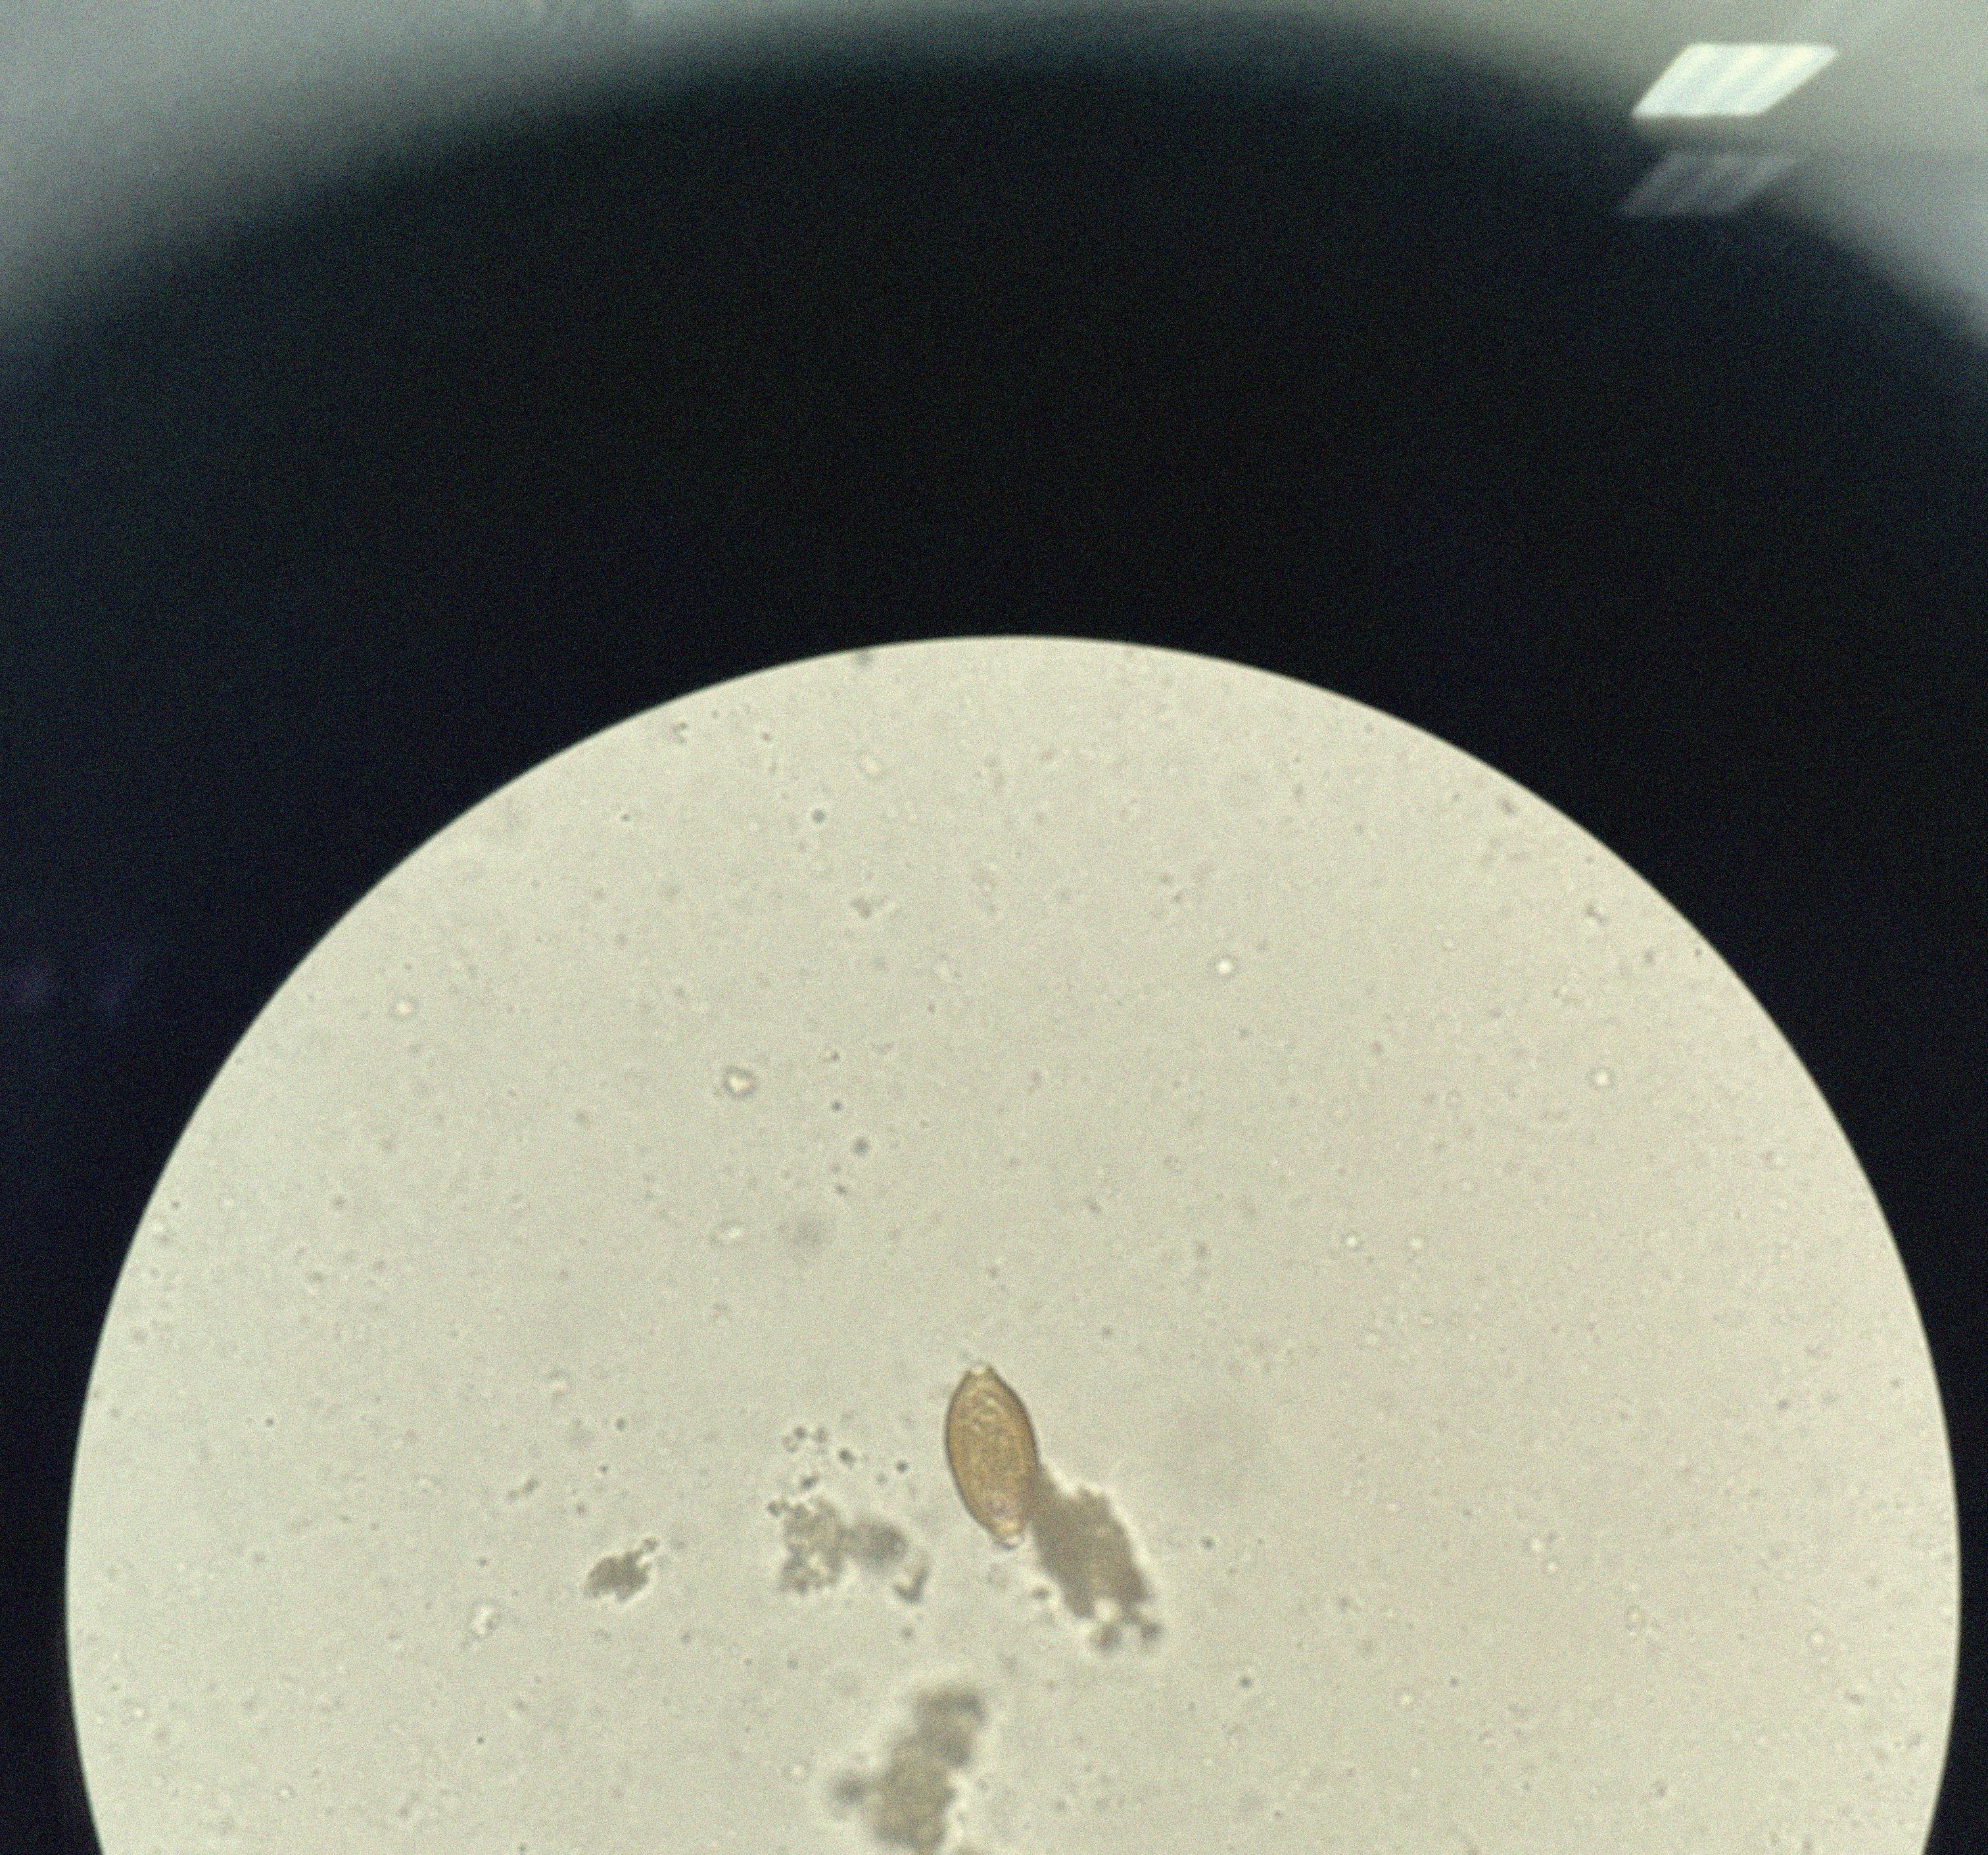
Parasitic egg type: Trichuris trichiura